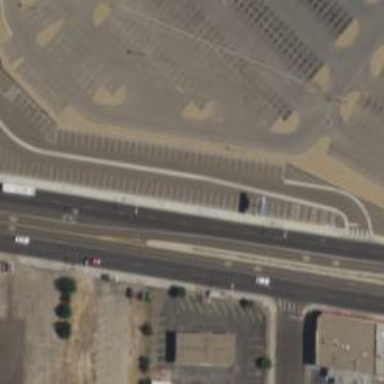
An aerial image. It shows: Busway road.